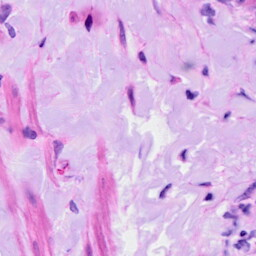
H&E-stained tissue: Ovarian